Aerial crown-view tile of a tropical tree (Barro Colorado Island, Panama), acquired 20241216:
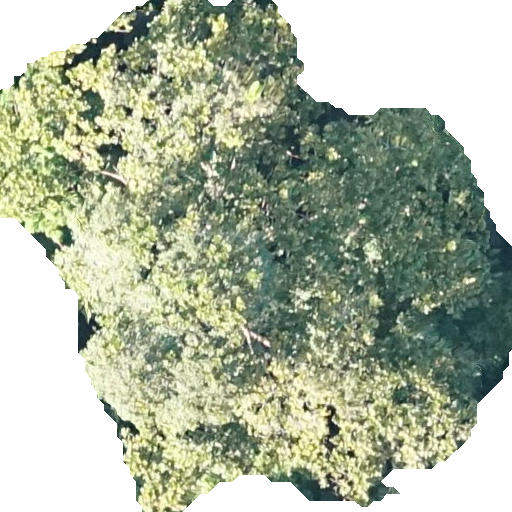
Species: Anacardium excelsum
GBIF accepted scientific name: Anacardium excelsum
Crown area: 275.939 m²